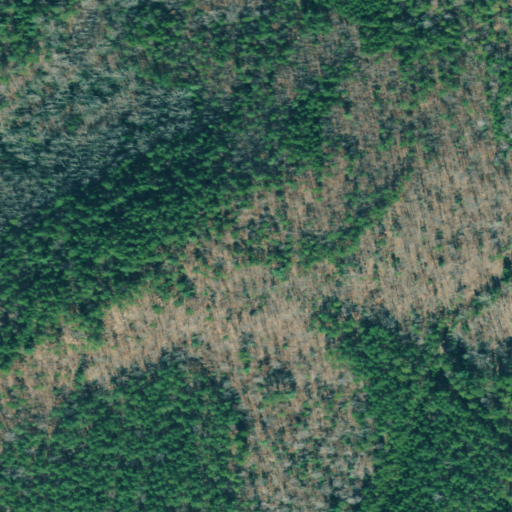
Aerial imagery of mountain in Georgia named Apple Pie Mountain containing deciduous forest, mixed forest, evergreen forest, and open development